Question: I am trying to put a responsive css made square before the tag. Something like this

I've been trying to do it like this, but I can't seem to get the square to appear. Could you please help me out with this one.
'''
h1::before {
position: relative;
width: 25%;
padding-bottom: 25%;
overflow: hidden;
background: red;
}
'''
Thank you for your answers!
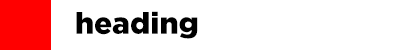
Answer: In order to see a pseudoelement you need to always define its 'content' property, e.g. 'content: ""' : anyway in your example you should also define a 'display' property.
Example : <URL>
'''
h1:before {
content: "";
display: inline-block;
vertical-align: middle;
...
}
'''
A final note about the syntax: the '::' CSS3 version is correct, but if you need to make it work also with 'IE8' just use the CSS2 syntax with a single colon (':')
Further info available on <URL>